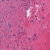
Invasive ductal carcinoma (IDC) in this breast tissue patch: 0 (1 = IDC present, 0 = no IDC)